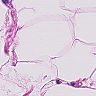
Metastatic tissue present: no